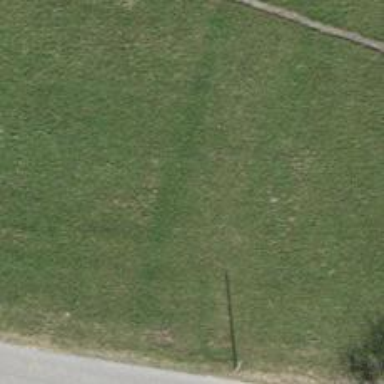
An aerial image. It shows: Rope tow aerialway.